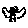
Label: bird